Field crop: tomato
Growth stage: 1
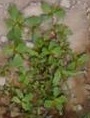
Species: portulaca